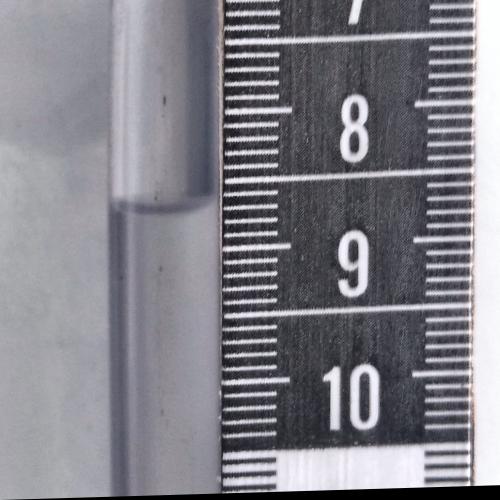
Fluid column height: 8.7 cm